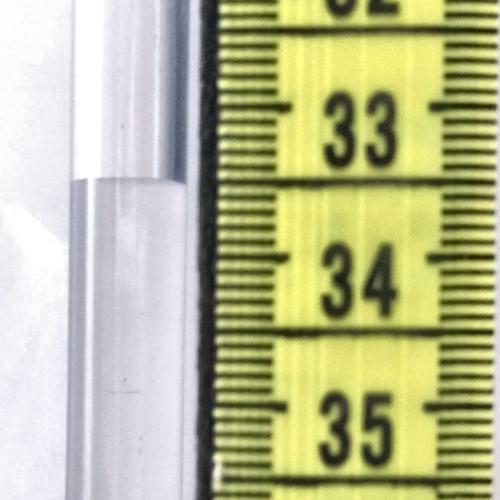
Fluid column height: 33.5 cm